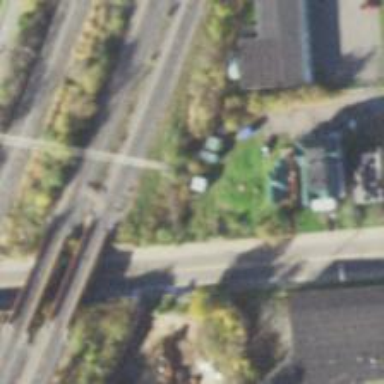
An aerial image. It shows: Abandoned railway bridge.